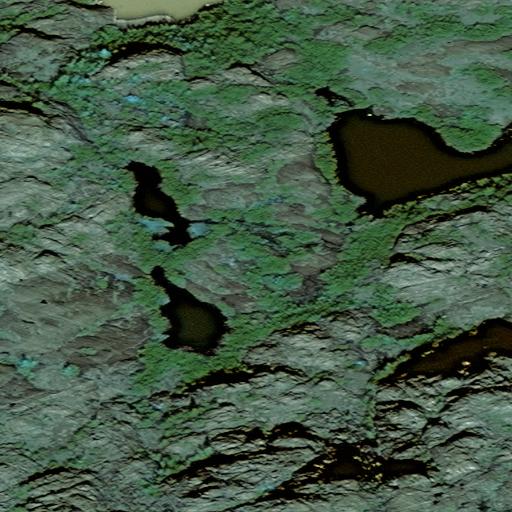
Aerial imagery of cape in Alaska named Colony Point containing only unknown